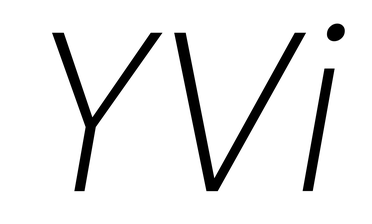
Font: Poppins-ExtraLightItalic